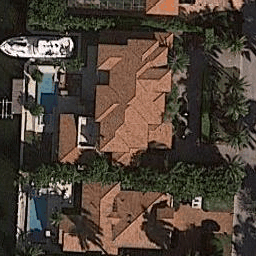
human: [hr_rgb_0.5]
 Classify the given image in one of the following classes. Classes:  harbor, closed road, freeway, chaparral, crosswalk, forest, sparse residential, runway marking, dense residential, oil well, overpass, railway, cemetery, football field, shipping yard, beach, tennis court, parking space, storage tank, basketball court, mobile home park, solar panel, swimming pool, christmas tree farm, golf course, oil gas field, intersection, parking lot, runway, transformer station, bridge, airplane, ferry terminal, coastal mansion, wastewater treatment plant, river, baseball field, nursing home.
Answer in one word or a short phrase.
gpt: coastal mansion